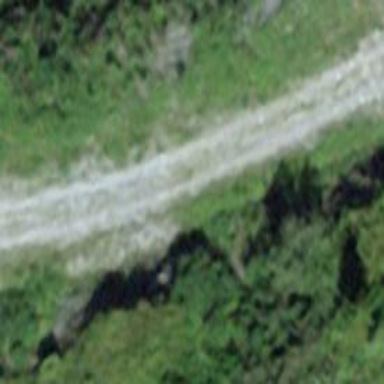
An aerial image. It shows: Track with downhill piste type. The track has grade4 tracktype.